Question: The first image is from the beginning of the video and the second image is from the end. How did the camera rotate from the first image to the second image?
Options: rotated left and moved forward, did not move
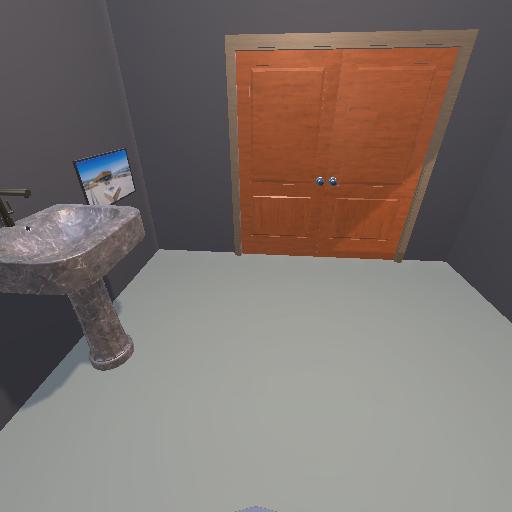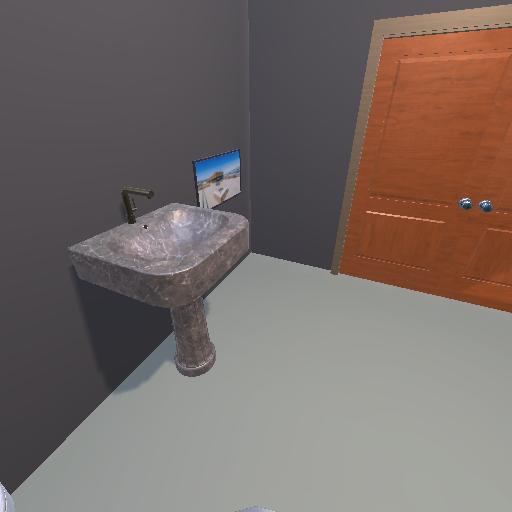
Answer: rotated left and moved forward